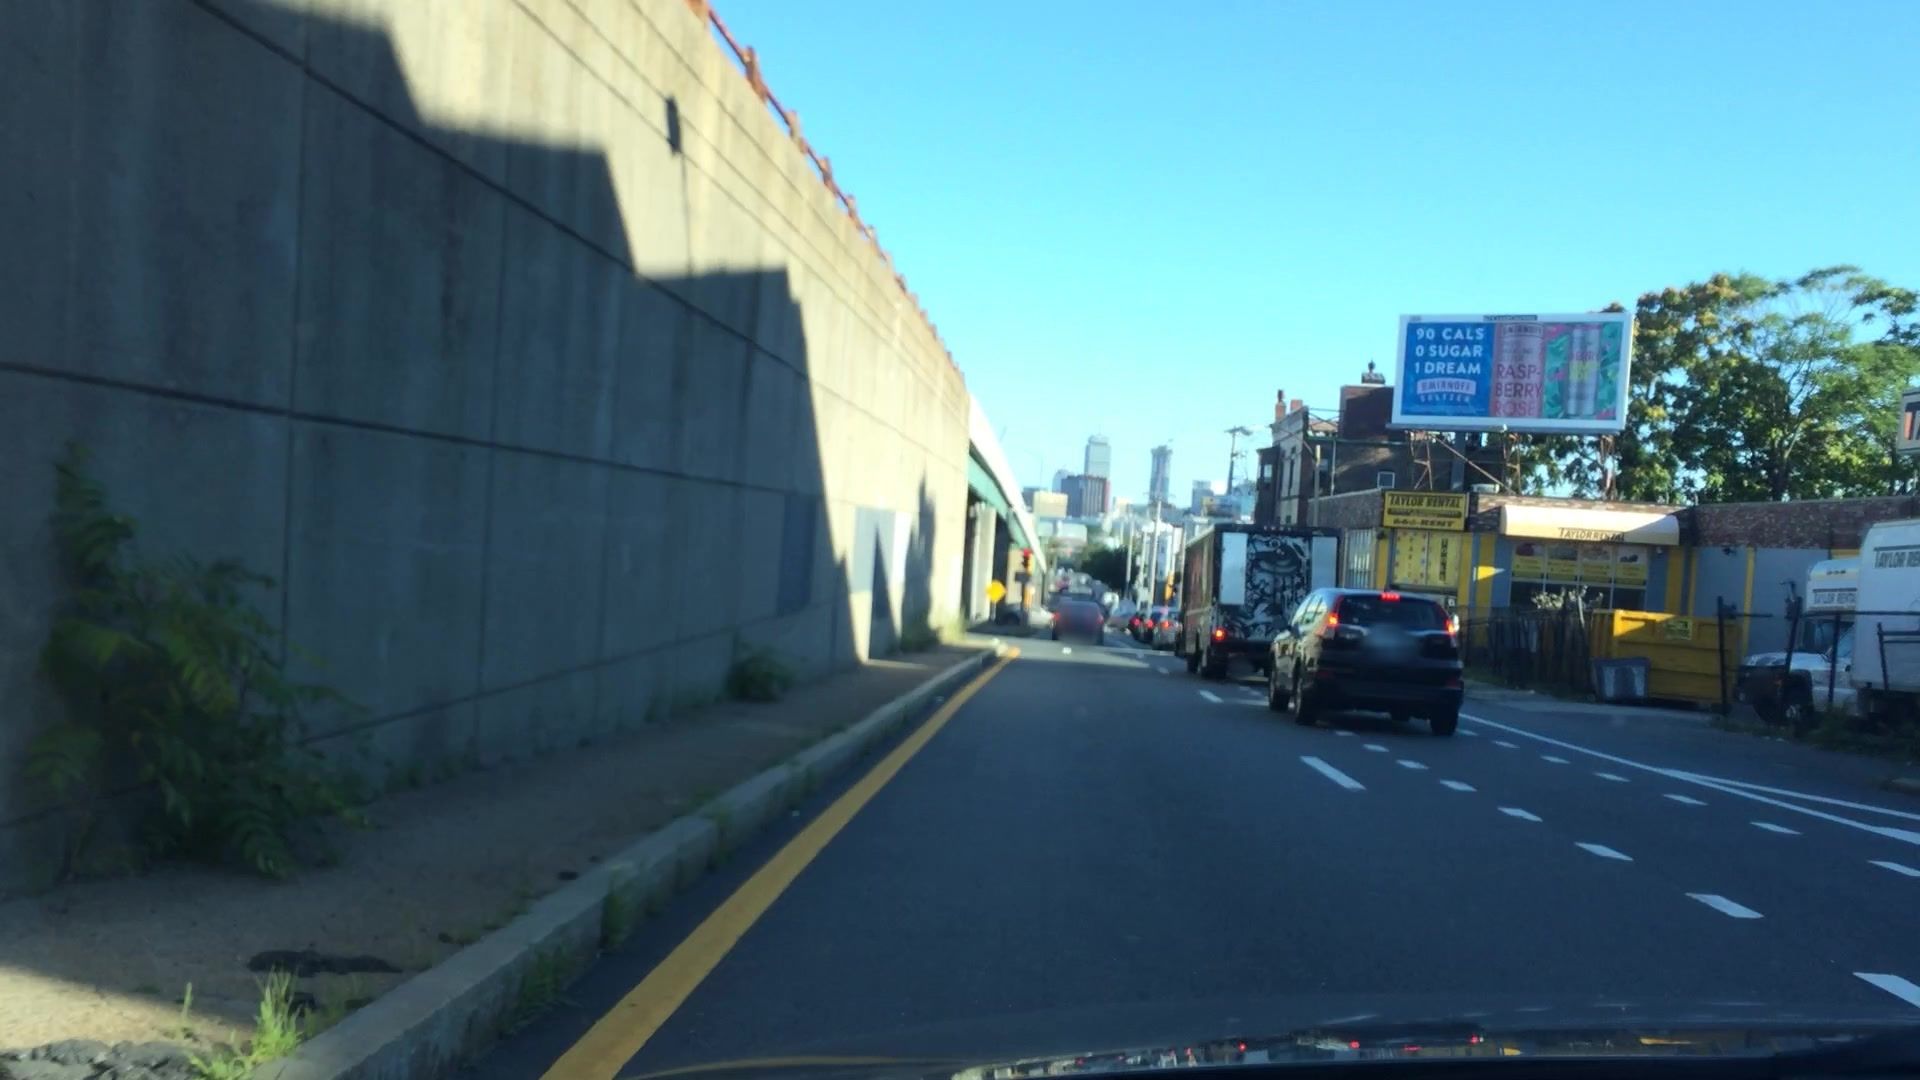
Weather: clear
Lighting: day
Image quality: good
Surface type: driving surface
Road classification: secondary
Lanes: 2, 1
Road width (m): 12.2
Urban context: urban centre
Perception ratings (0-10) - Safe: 2.02, Lively: 2.16, Beautiful: 3.2, Boring: 6.28, Depressing: 4.17, Wealthy: 0.96